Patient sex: M
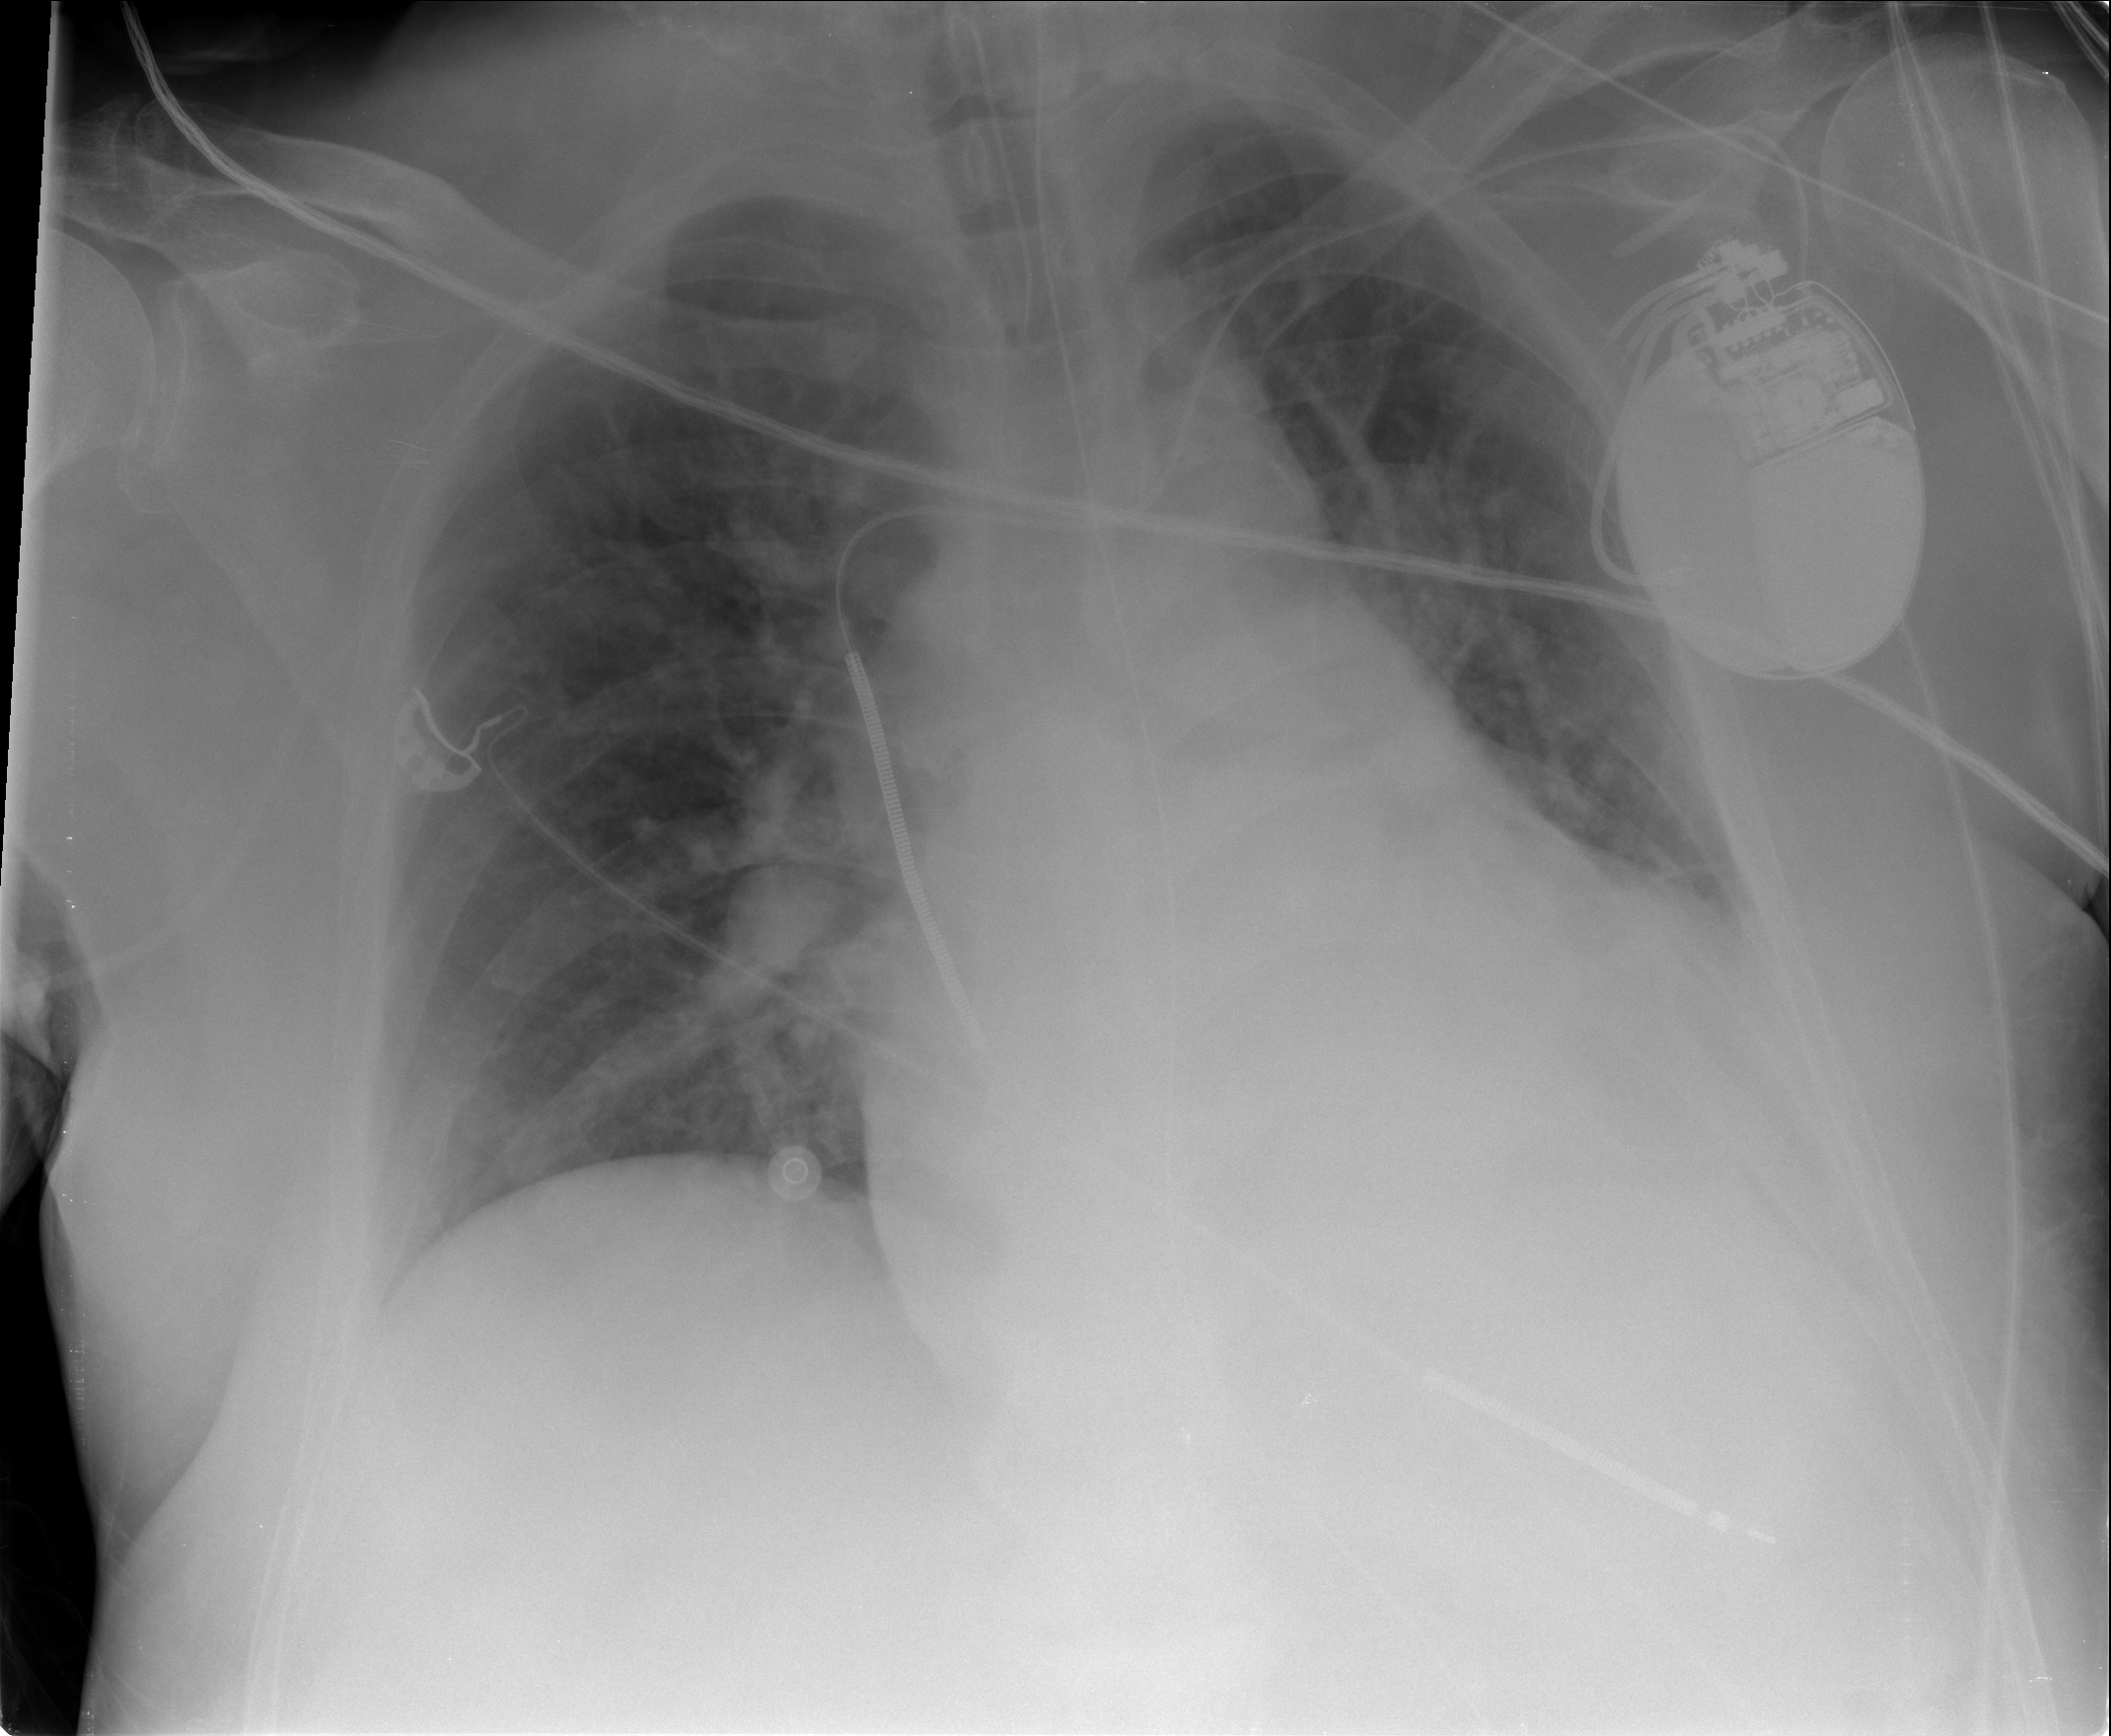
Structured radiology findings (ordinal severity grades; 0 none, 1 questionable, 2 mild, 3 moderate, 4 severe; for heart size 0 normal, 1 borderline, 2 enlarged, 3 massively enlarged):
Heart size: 3
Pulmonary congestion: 2
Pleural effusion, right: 0
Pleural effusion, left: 2
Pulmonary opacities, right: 0
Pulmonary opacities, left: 0
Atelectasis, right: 0
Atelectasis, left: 0